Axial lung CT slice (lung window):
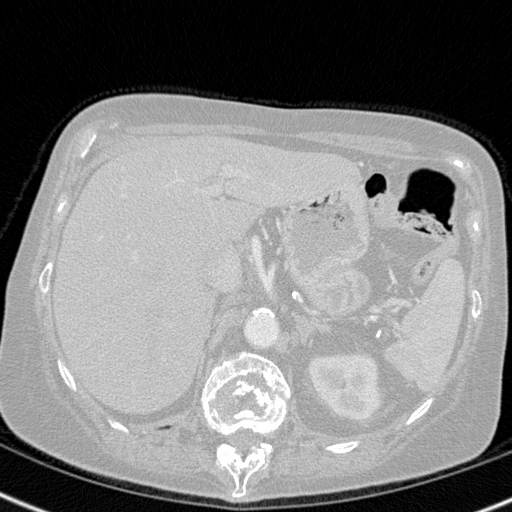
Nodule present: no